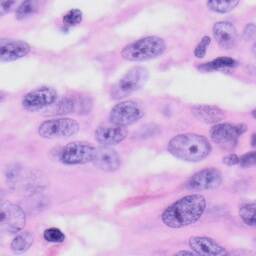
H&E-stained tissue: Skin